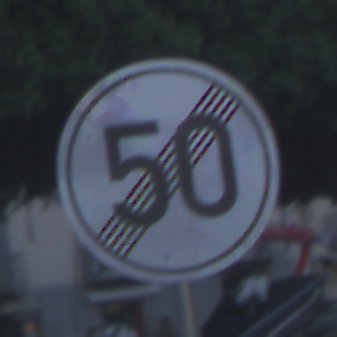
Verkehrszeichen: EndeGeschwindigkeit50
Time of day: SunriseSunset
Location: Outdoor (Urban)
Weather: PartlyCloudy
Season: NotSpecified
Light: Natural